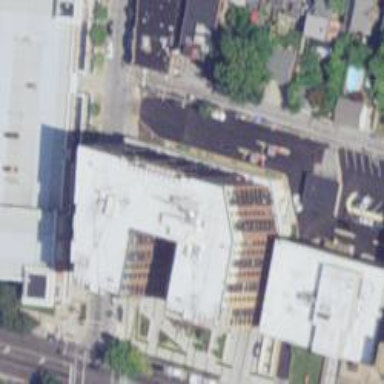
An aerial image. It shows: Part of building is shown in the image.